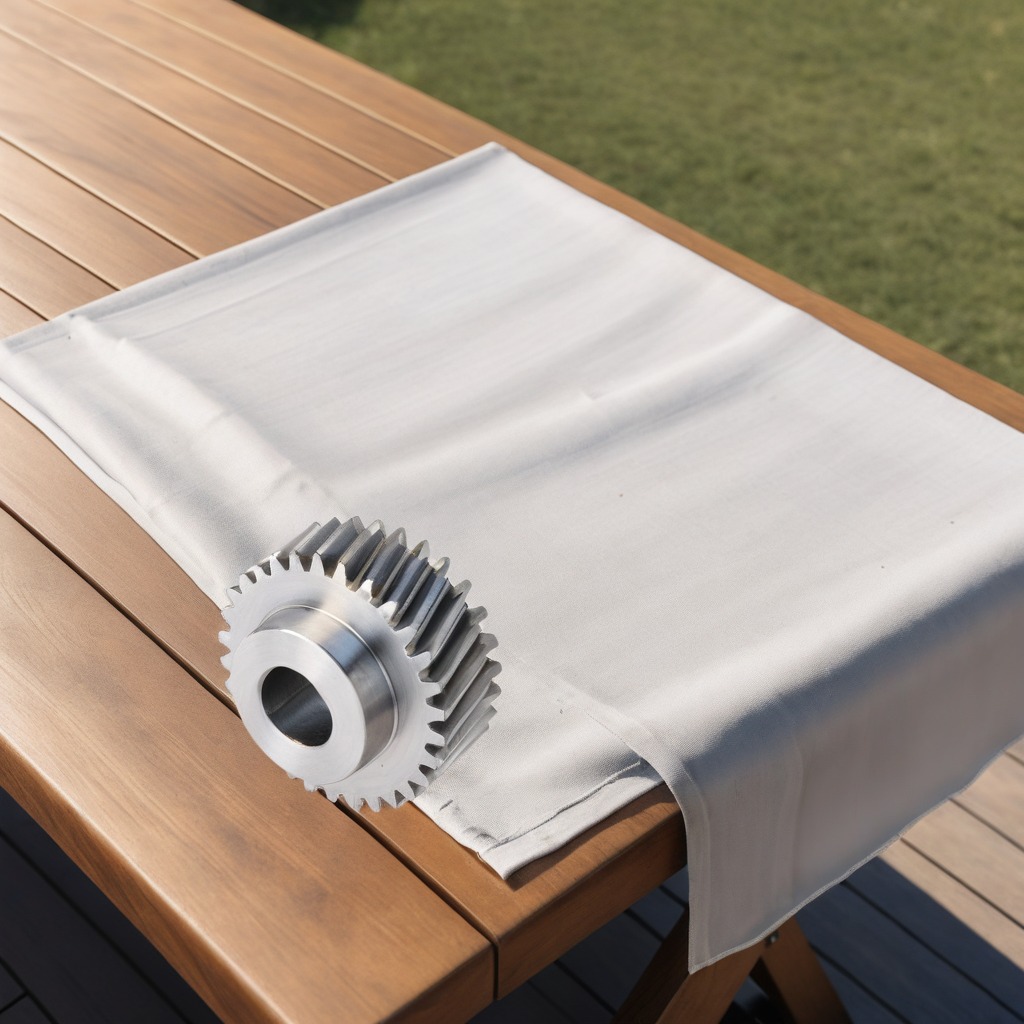
A steel gear with teeth lies on the wooden table.